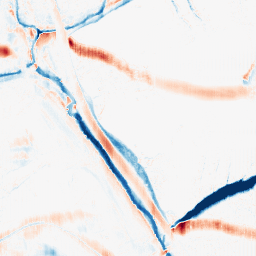
Category: morphological
Decomposition family: morphological_ellipse
Decomposition parameters: operation: average
width: 20
height: 5
Upsampling method: fft_zeropad
Upsampling parameters: scale: 2
Upsampling scale: 2